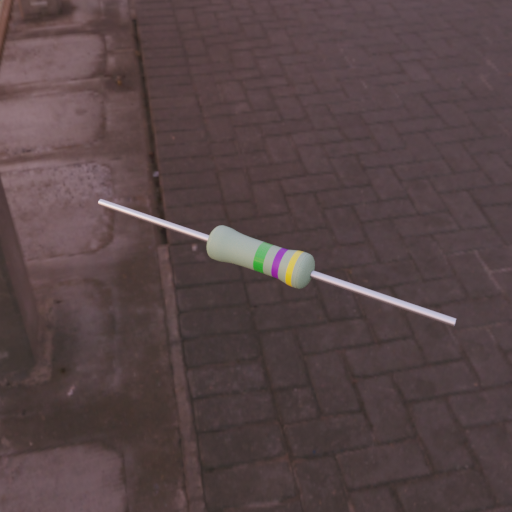
Resistor colour bands (in order): green, violet, yellow